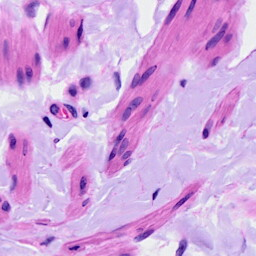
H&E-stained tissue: Ovarian